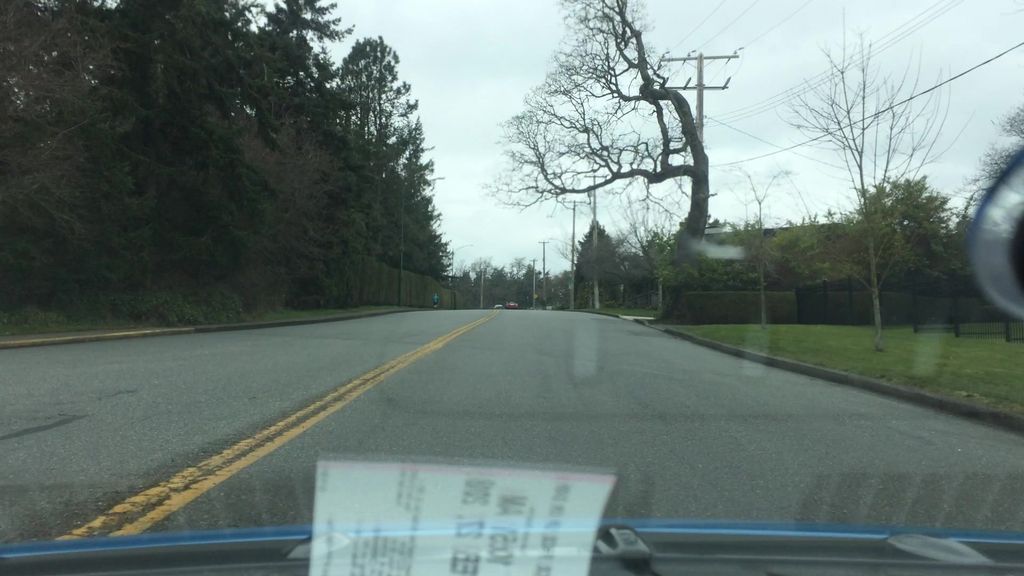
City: victoria